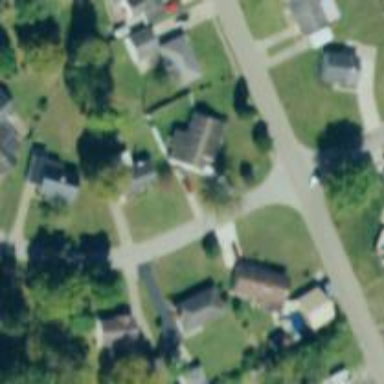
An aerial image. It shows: Neighborhood.